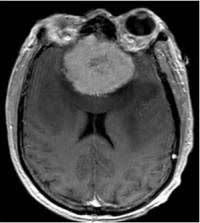
Label: meningioma